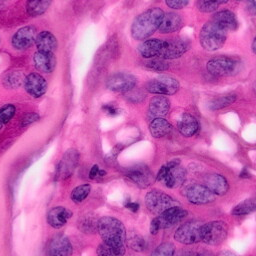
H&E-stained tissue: Pancreatic